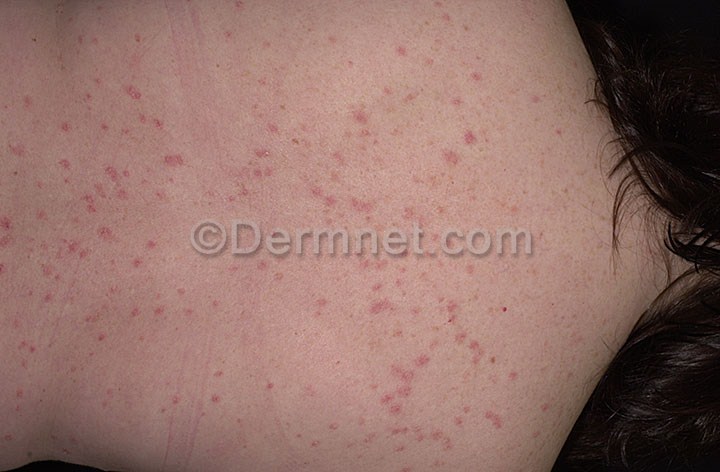
Disease: Psoriasis pictures Lichen Planus and related diseases